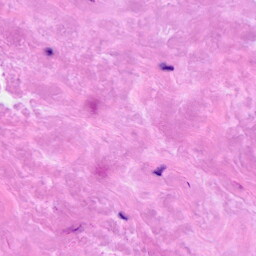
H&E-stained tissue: Breast